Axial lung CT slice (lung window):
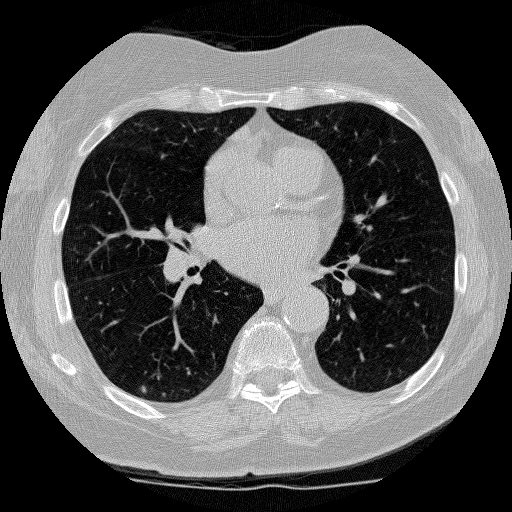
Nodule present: no